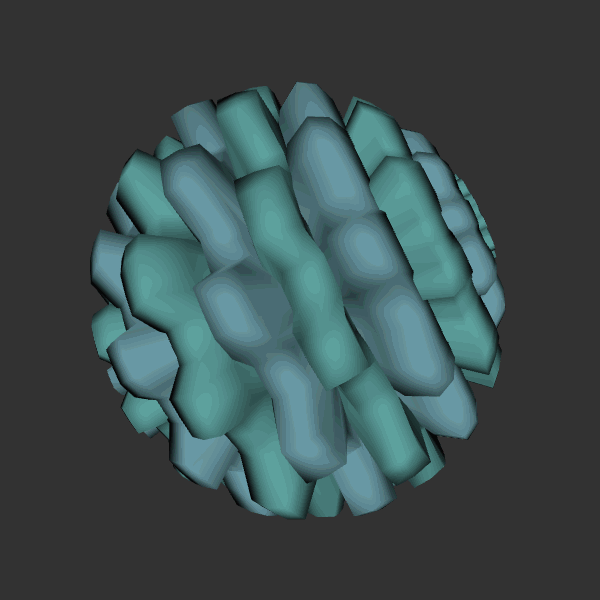
Background: dark